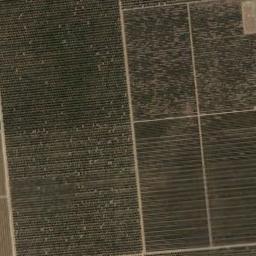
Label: rectangular_farmland